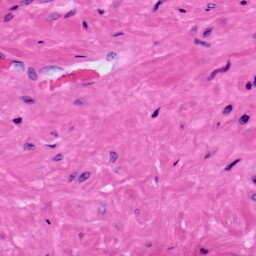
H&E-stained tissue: Prostate